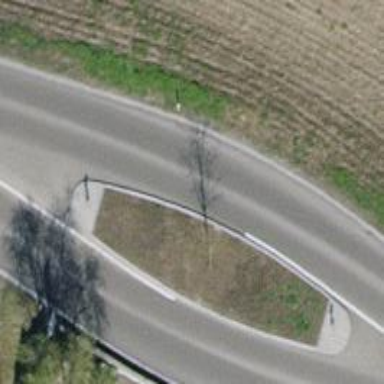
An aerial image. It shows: Secondary road with asphalt surface.